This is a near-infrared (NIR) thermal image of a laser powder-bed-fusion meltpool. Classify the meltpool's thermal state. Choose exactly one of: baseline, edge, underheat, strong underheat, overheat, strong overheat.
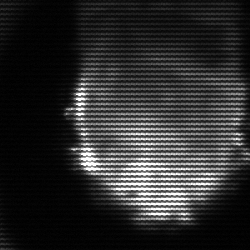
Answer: baseline